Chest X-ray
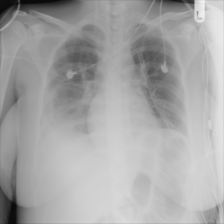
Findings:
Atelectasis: negative
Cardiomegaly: negative
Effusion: negative
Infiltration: negative
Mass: negative
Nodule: negative
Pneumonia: negative
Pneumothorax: negative
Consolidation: negative
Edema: negative
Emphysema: negative
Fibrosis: negative
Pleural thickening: negative
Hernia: negative